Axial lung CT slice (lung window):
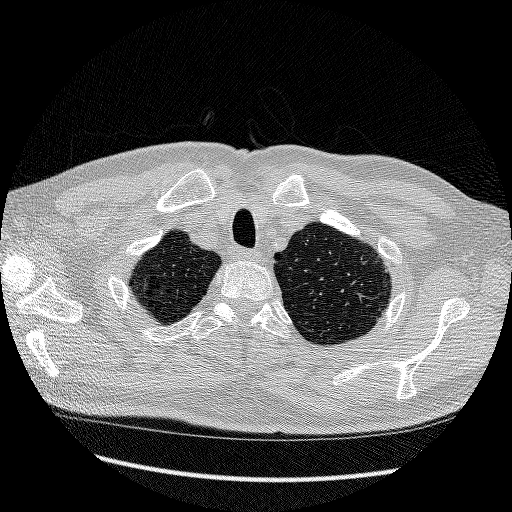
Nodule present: no